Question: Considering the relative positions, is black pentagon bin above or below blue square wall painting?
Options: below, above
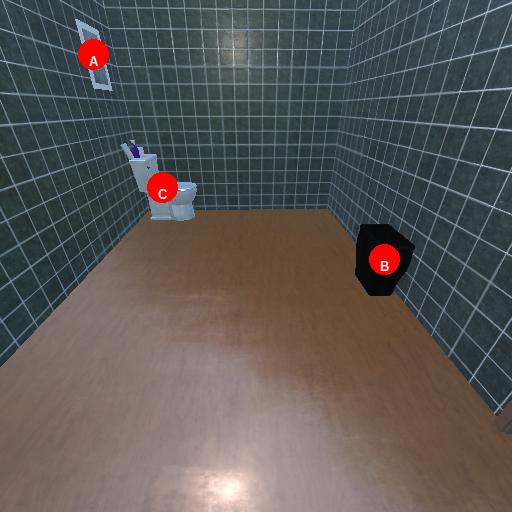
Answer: below